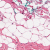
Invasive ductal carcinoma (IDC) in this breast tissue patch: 0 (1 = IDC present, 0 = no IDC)